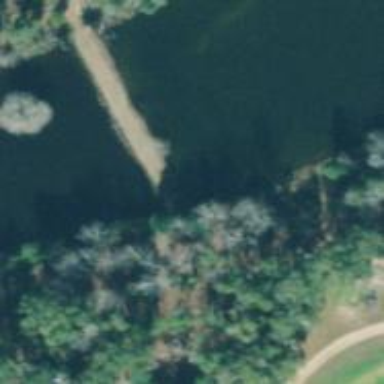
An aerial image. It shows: Dam along waterway.